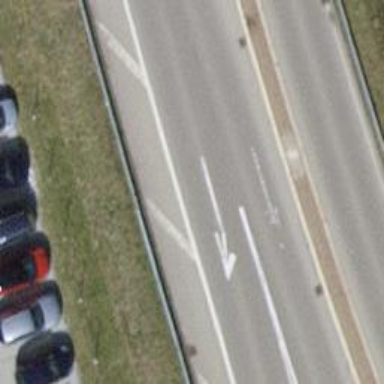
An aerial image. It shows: Asphalt motorway link.